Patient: sex M, age 46
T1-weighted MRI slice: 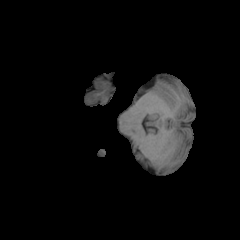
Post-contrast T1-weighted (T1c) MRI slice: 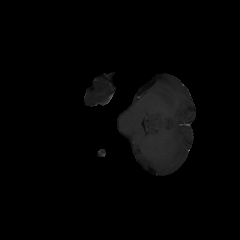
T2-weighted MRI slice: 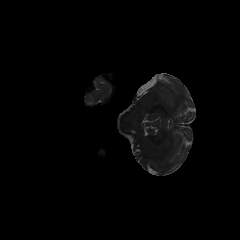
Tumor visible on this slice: no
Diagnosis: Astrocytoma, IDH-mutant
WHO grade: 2